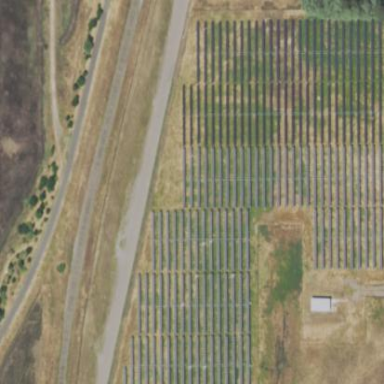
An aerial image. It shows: Solar power plant utilizing photovoltaic technology to generate electricity.